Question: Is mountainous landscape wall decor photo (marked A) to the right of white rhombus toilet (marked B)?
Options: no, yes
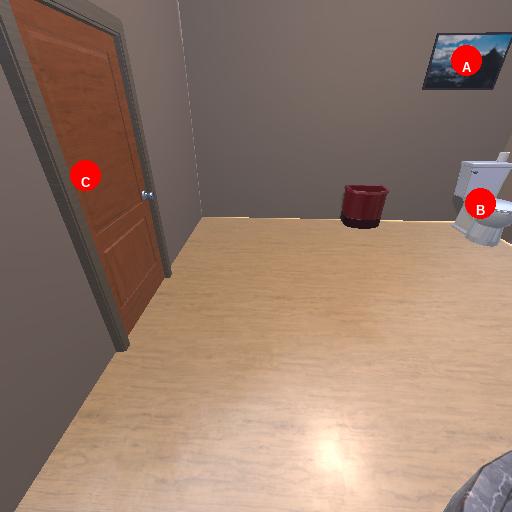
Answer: no